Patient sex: M
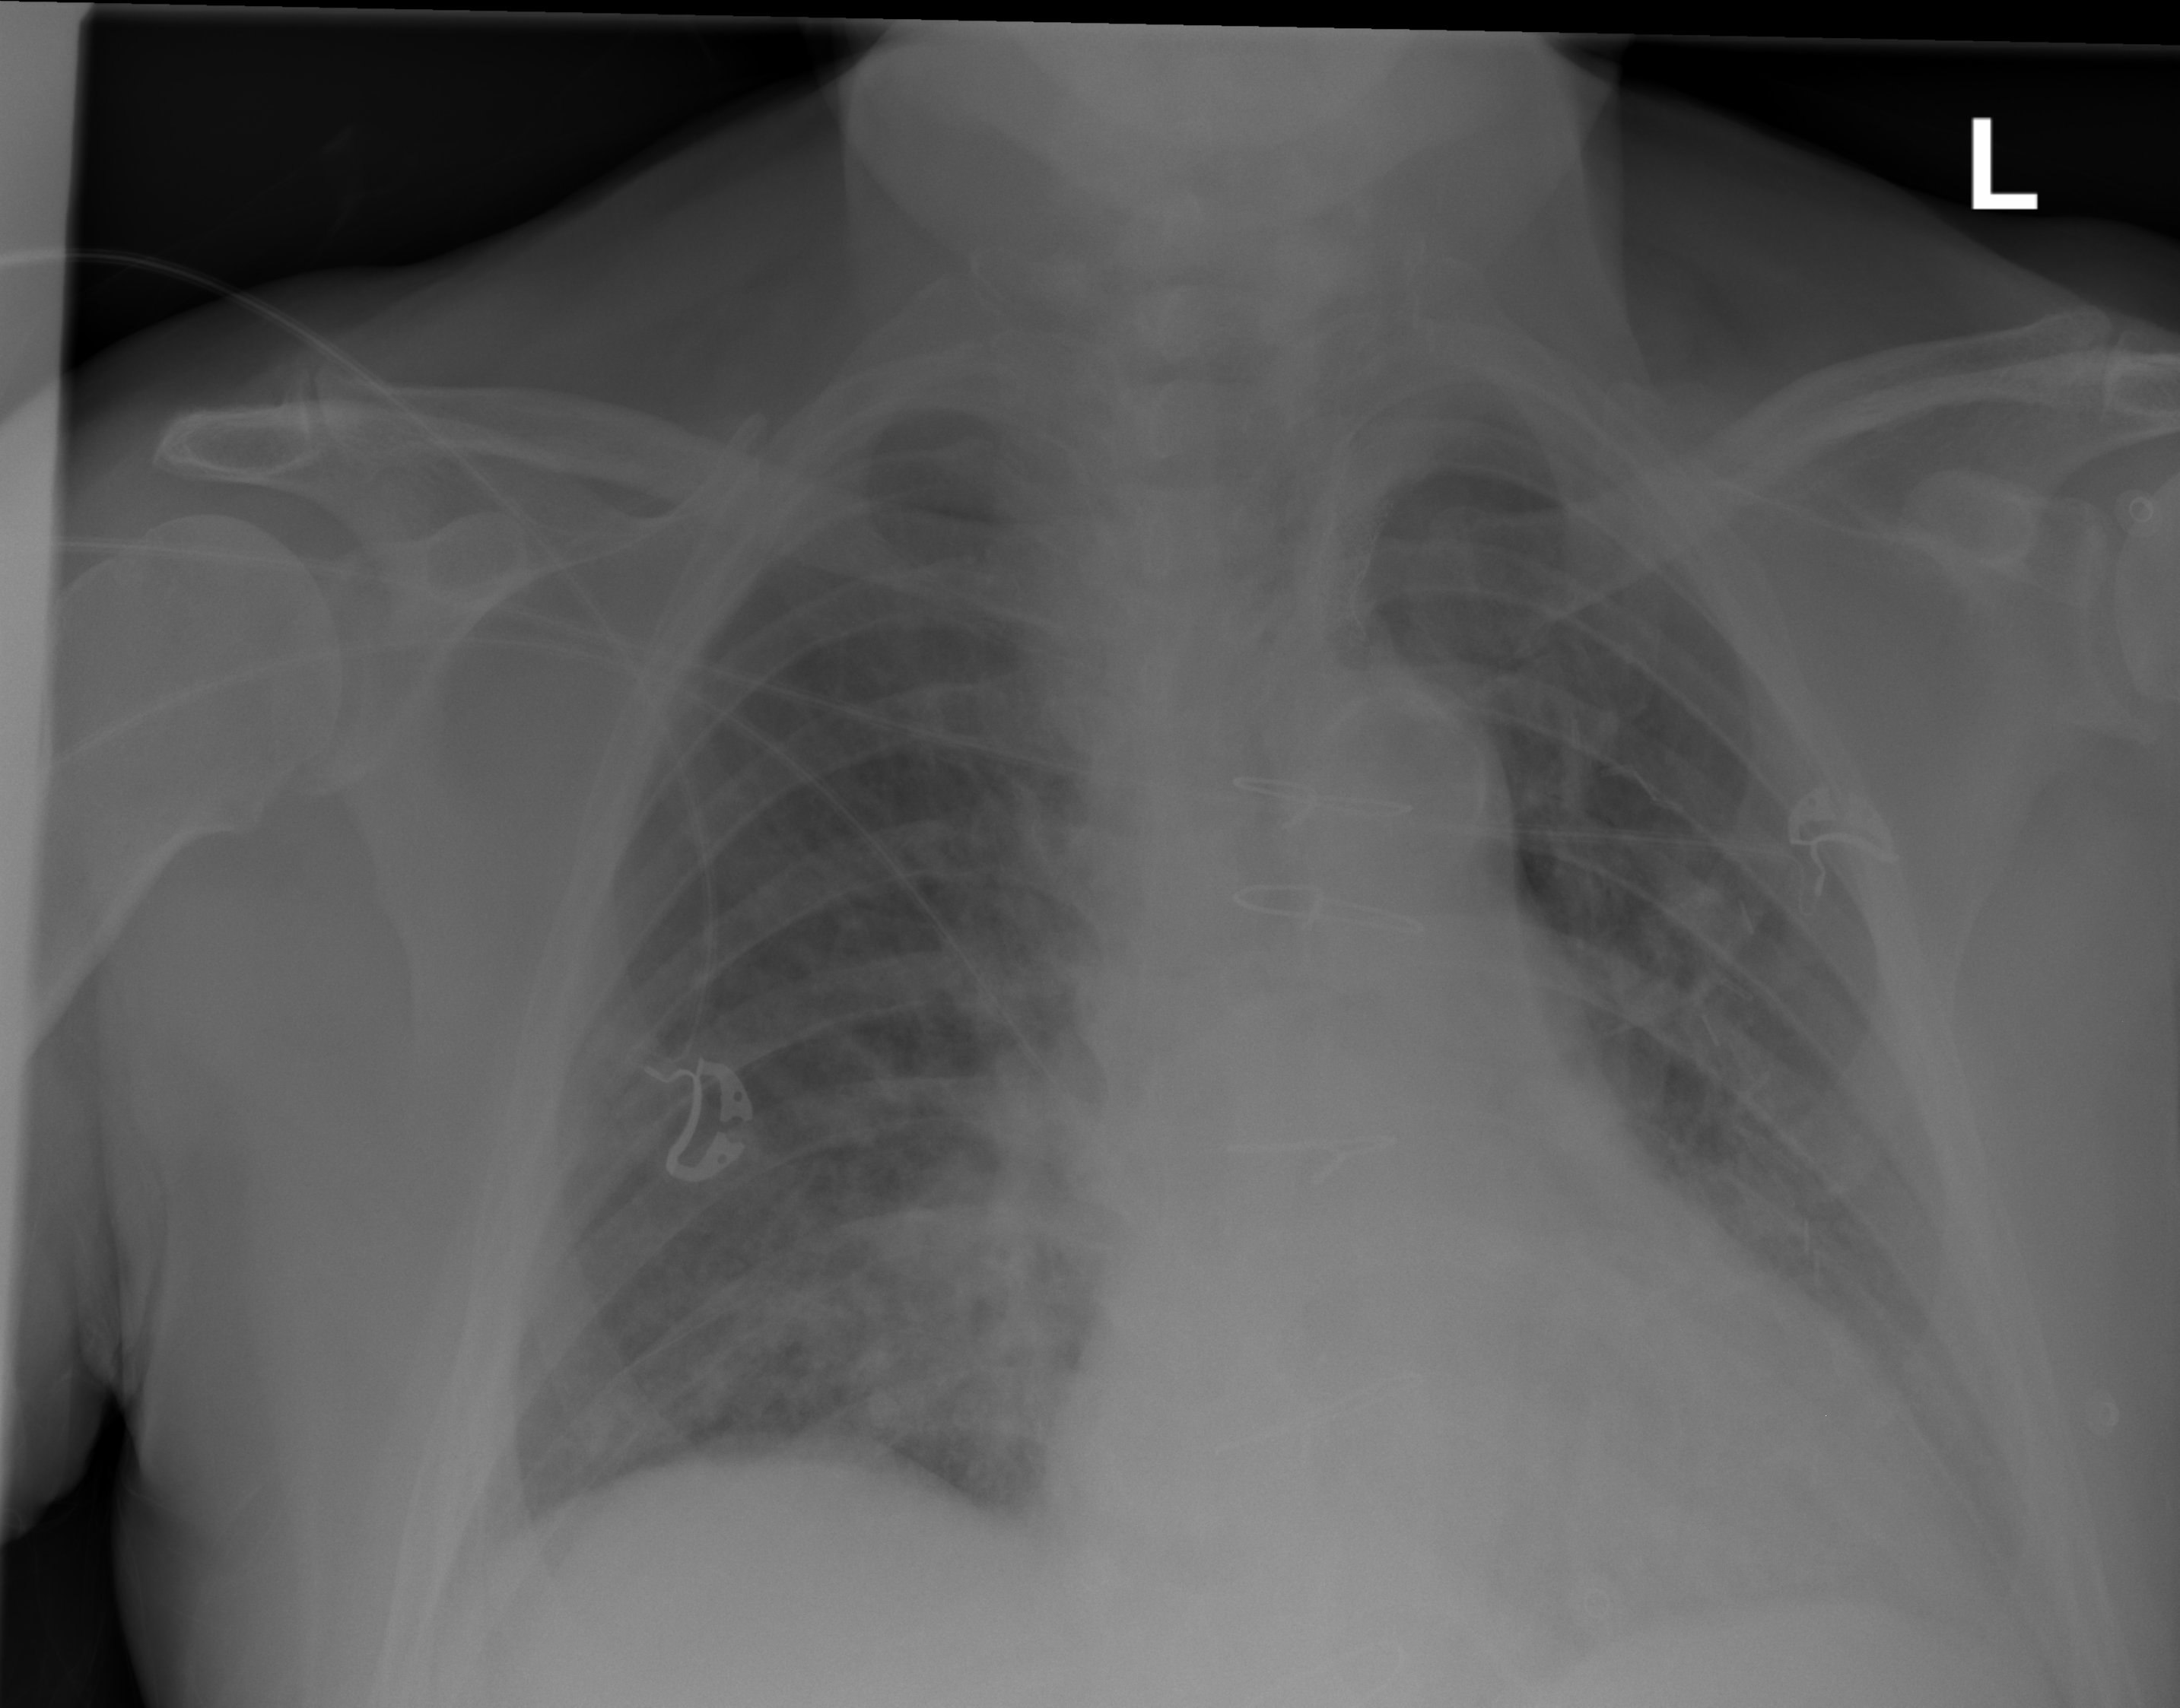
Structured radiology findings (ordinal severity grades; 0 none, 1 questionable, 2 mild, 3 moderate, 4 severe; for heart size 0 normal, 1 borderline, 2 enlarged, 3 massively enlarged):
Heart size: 2
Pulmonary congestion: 2
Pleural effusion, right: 1
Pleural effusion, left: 2
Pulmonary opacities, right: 0
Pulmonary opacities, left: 0
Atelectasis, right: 0
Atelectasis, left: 0